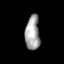
Tissue: prostate
Cell type: T cells
Senescence score: 0.3503
Nuclear area (px): 488
Mean DAPI intensity: 163.805